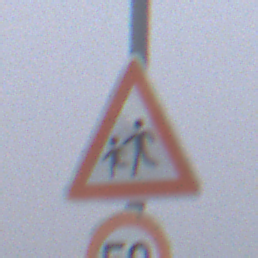
Verkehrszeichen: KinderRechts
Zusatzzeichen unten: Geschwindigkeit50
Umgebung: Outdoor, RoadRail
Tageszeit: MorningAfternoon
Wetter: Overcast
Licht: Natural
Jahreszeit: NotSpecified
Kontrast: LowContrast